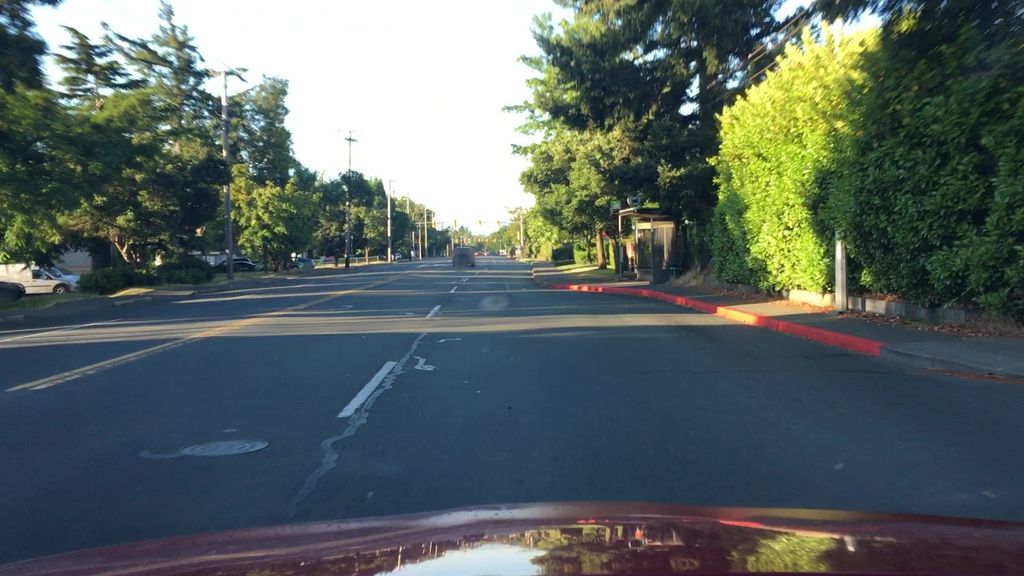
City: victoria